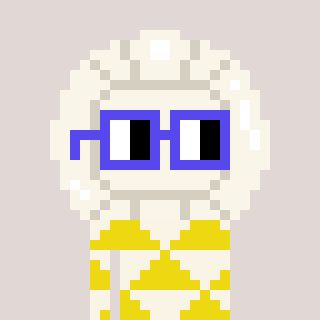
a pixel art character with square blue glasses, a volleyball-shaped head and a yellow-colored body on a warm background